Question: I want to create an animation like this that revolves around the two shapes. And I want to achieve it in SVG with no external CSS. Can anyone help me out on how to do it?
This is my code
'''
<svg xmlns="http://www.w3.org/2000/svg" width="542" height="542" viewBox="0 0 542 542">
<g id="svg" transform="translate(-655 -265)">
<circle id="Ellipse_3" data-name="Ellipse 3" cx="271" cy="271" r="271" transform="translate(655 265)" fill="none"/>
<path id="Path_1" data-name="Path 1" d="M818.25,412.875l.71.931c116.417,110.219-.023,204.664-.382,205.428-.045.089-.2.312-.375.672-2.758,5.713,3.239,3.015,3.594,2.858,147.217-64.969,210.869-212.39,210.672-213.249-.359-1.7-3.069-1.088-3.344-.781-4.366,4.893-81.574,88.727-207.317.617-.169-.118.317.2-.673-.473s-2.369-1.12-3.148-.181-.909,2.256.388,4.35" fill="none" stroke="#707070" stroke-width="1"/>
<path id="Path_2" data-name="Path 2" d="M927.651,569.319s69.788,5.194,99.3,51.994c.017.04,4.351,6.826,5.406-.172a1.6,1.6,0,0,0,.069-.516,5.747,5.747,0,0,0-.21-2.031c-3.036-7.836-31.037-76.552-54.932-98.845-.009-.009-35.627,38.007-49.635,49.57" fill="none" stroke="#707070" stroke-width="1"/>
<g id="Ellipse_1" data-name="Ellipse 1" transform="translate(655 496)" fill="#f90a2a" stroke="#000" stroke-width="1">
<circle cx="34.5" cy="34.5" r="34.5" stroke="none"/>
<circle cx="34.5" cy="34.5" r="34" fill="none"/>
<animateTransform attributeName="transform" attributeType="XML" type="rotate" from="0" to="360" dur="10s" repeatCount="indefinite"/>
</g>
</g>
</svg>
'''

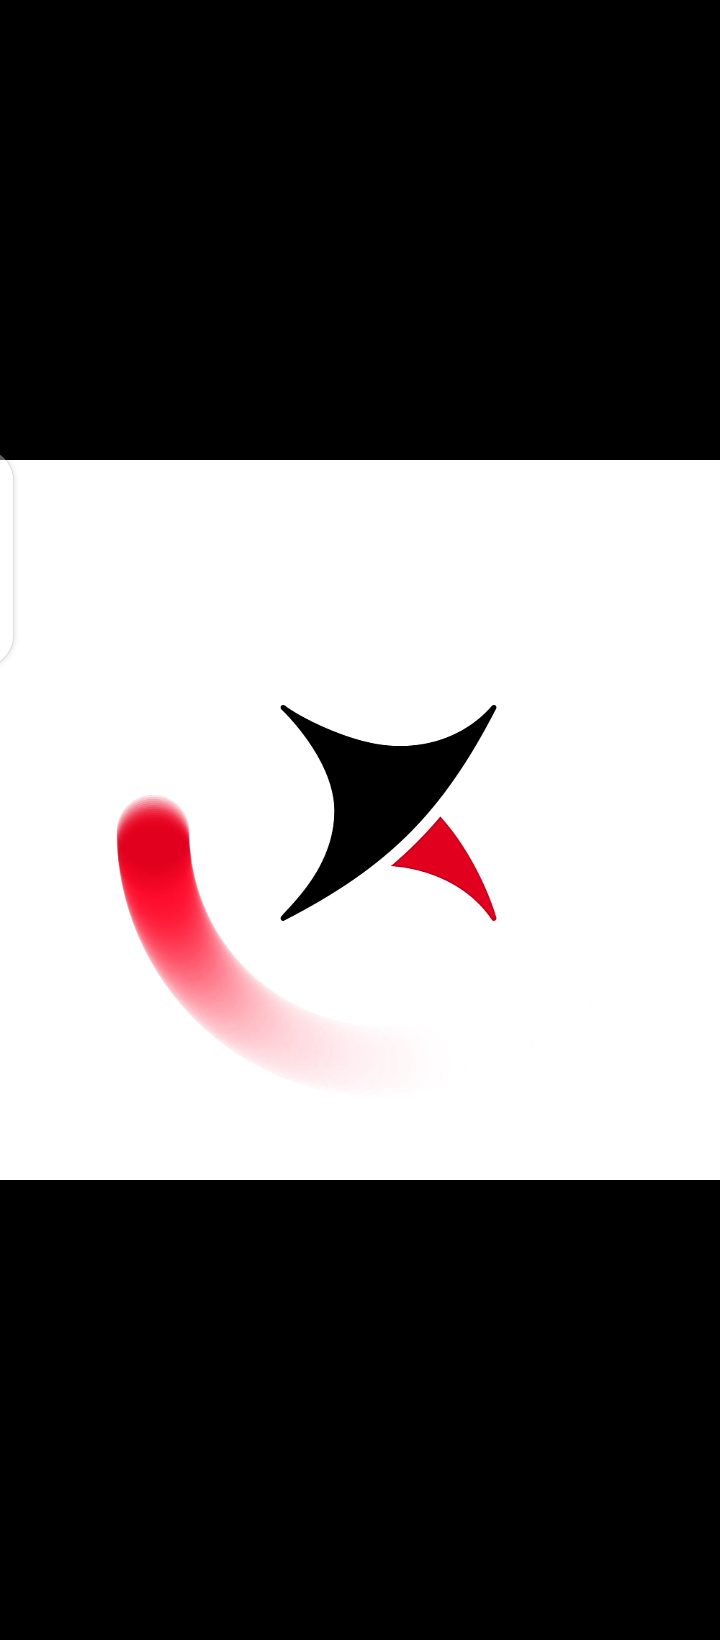
Answer: If you load your file into a vector editor, we will see that the shapes are outside the SVG canvas.
<URL>
Because of this, you were forced to use transform commands to bring the forms back to the custom viewport.
It is necessary to draw in a vector editor so that the shapes do not go beyond the boundaries of the SVG canvas.
After redrawing in a vector editor and cleaning the file:
- 'stroke-dasharray="251,1004"''251''1004'-
'''
<animateTransform attributeName="transform" attributeType="XML" type="rotate"
from="0,266,278" to="360,266,278" dur="4s" repeatCount="indefinite"/>
'''
'''
.container {
width:75vw;
height:auto;
}
'''
'''
<div class="container">
<svg xmlns="http://www.w3.org/2000/svg" version="1.1" id="svg5" width="50%" height="50%" viewBox="0 0 542 542" >
<defs>
<linearGradient id="Lg" x1="0" x2="0" y1="1" y2="0">
<stop offset="0" stop-color="#DC143C" />
<stop offset="0.8" stop-color="white" stop-opacity="0.05" />
</linearGradient>
</defs>
<g id="g820" transform="translate(-658 -238)" fill="none" stroke="#707070" stroke-width="1">
<path id="Path_1" fill="black" stroke="black" d="m818 413 1 1c116 110 0 204 0 205l-1 1c-3 6 3 3 4 3a446 446 0 0 0 210-213c0-2-3-2-3-1-4 5-81 88-207 0h-4v4" data-name="Path 1" />
<path id="Path_2" fill="#DC143C" d="M928 569s69 6 99 52c0 0 4 7 5 0a6 6 0 0 0 0-2c-3-8-31-77-55-99 0 0-35 38-49 49" data-name="Path 2" />
</g>
<circle id="Ellipse_3" data-name="Ellipse 3" stroke="url(#Lg)" cx="266" cy="278" r="220" fill="none" stroke="#DC143C" stroke-width="45" stroke-dasharray="251,1004" stroke-linecap="round" >
<animateTransform attributeName="transform" attributeType="XML" type="rotate" from="0,266,278" to="360,266,278" dur="4s" repeatCount="indefinite"/>
</circle>
</svg>
</div>
'''